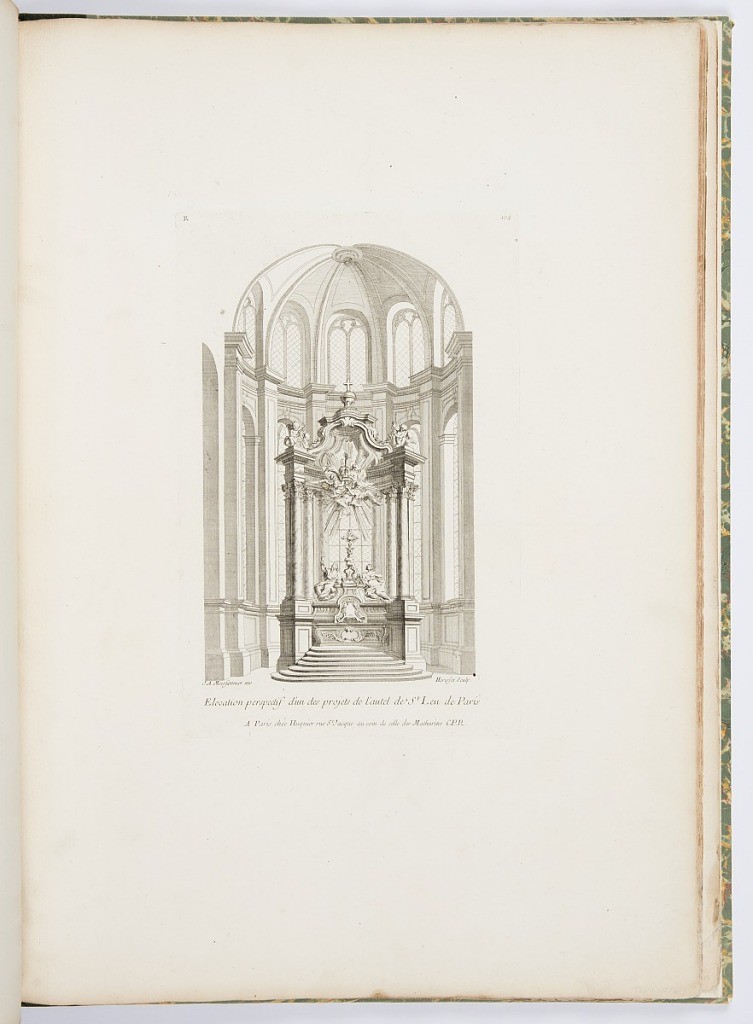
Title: Projet de l'autel de St. Leu de Paris (Design for the Altar of St. Leu of Paris), plate 104, in Oeuvres de Juste-Aurèle Meissonnier (Works by Juste-Aurèle Meissonnier)
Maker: Juste-Aurèle Meissonnier, French, b. Italy, 1695–1750
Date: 1748
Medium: Engraving on white laid paper
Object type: Print
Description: Windowed chapel; altar made up of several Corinthian columns and topped with putti and a cross. Stairs lead to altar where two figures gaze up, a male raising a cup and a female holding a tablet. Figures flank a heavily decorated cross above which float winged figures holding a lamp from which emanate rays.